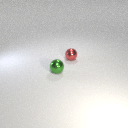
small red metal sphere behind small green metal sphere